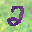
Label: 2